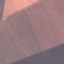
Land use / land cover: AnnualCrop